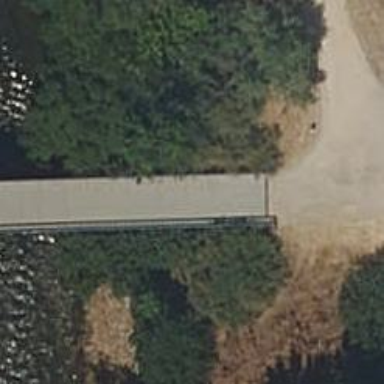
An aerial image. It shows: Concrete footway bridge.